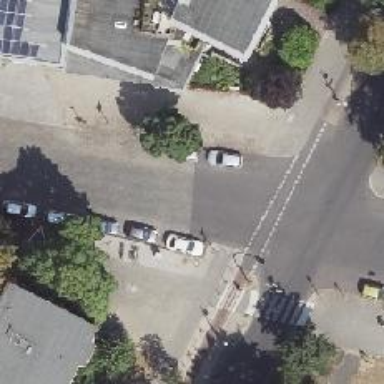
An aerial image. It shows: Residential road with separate sidewalks and parallel parking lanes on both sides.